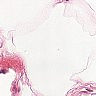
Metastatic tissue present: no